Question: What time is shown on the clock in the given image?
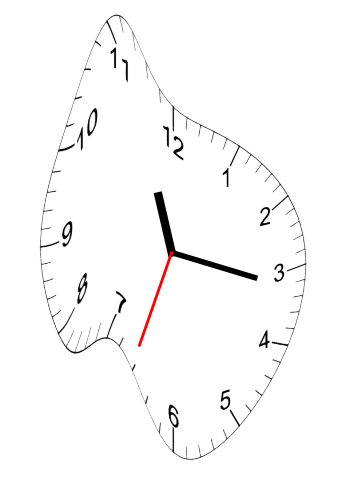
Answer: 11:16:33